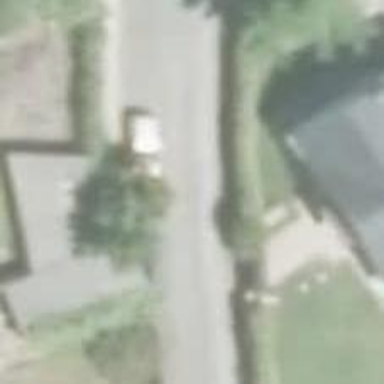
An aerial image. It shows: Asphalt road in living street.